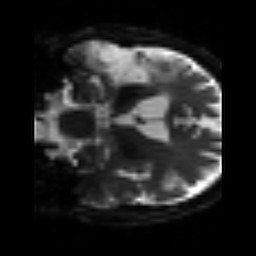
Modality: sbref
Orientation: coronal
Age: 47
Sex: male
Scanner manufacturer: siemens
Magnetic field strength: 3 T
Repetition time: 3.2 s
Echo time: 0.081 s